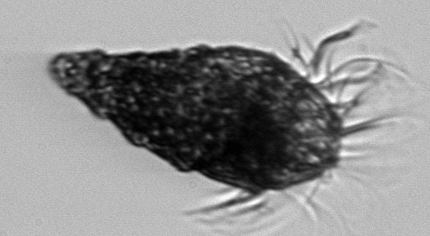
Label: Laboea_strobila